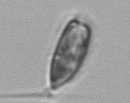
Label: Chrysochromulina